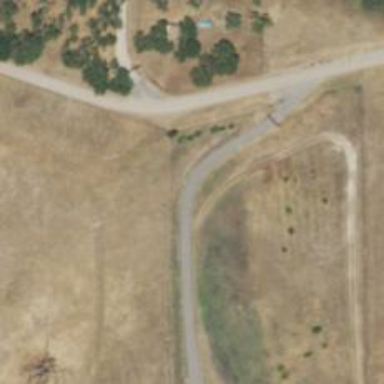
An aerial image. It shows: Driveway leading to service road.